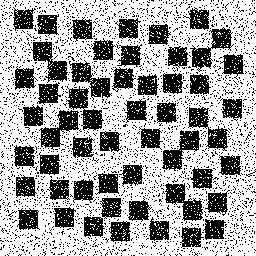
Squares: 58
Triangles: 0
Stars: 0
Total shapes: 58